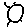
Label: sun